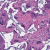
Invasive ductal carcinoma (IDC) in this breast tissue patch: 0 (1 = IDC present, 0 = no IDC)